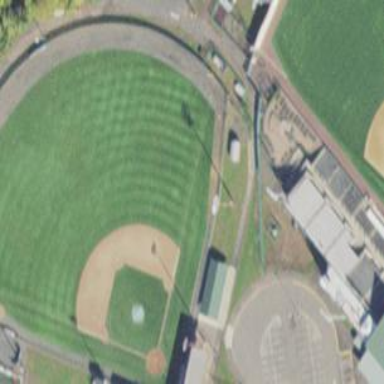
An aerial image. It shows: Baseball stadium for sports and leisure activities.